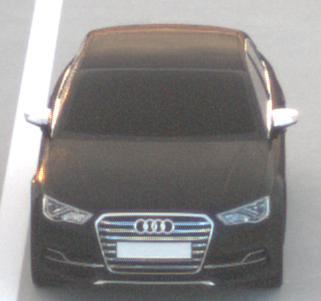
Make: Audi
Model: S3
Detailed model: 8V
Model produced from: 2013
Model produced until: 2020
Doors: 4
Color: black
Road condition: dry road
Daytime: sunrise or sunset
Contrast: low contrast